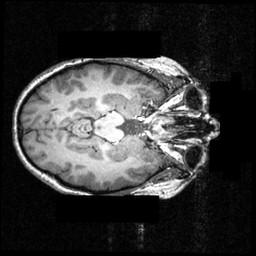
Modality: T1w
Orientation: axial
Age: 26
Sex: female
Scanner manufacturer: siemens
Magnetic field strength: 3.951 T
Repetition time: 1.5 s
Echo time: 0.00335 s